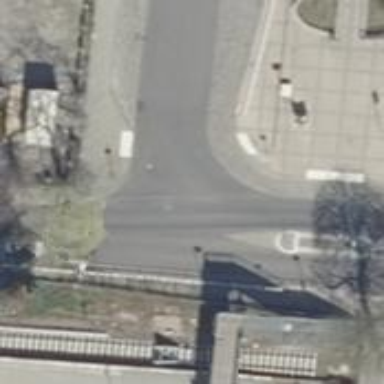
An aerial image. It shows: Unmarked crossing on footway.